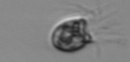
Label: Balanion